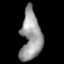
Tissue: lung
Cell type: T cells
Senescence score: 0.2301
Nuclear area (px): 1025
Mean DAPI intensity: 151.665